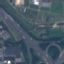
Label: Highway